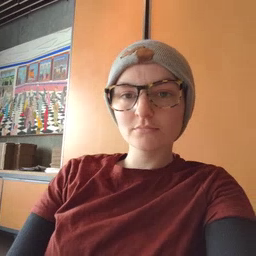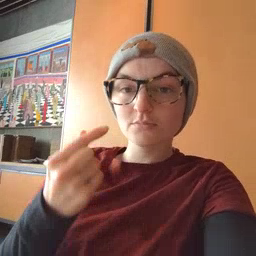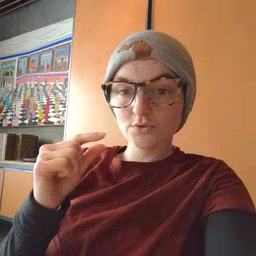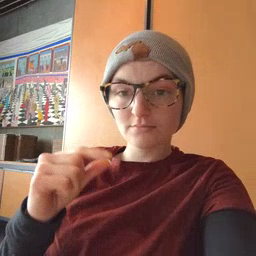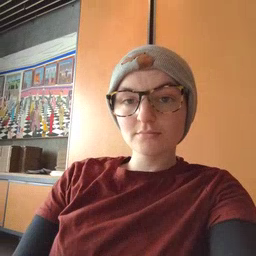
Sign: green